Question: I am looking for ways to browse sites that are blocked by proxy filters at my location.
One solution i came up with was to build a page that would take a input of a URL and display the site in an iframe. Thus i would have a window into a browser on a page that is being displayed by my proxy. I was going to host this on my personal web site and use it to access restricted content. this way i have access to blogs, and forums where there is a wealth of information that is blocked by a backwards blanketed restriction list.
How can i make a web page similar to this? Would it be simple html and javascript, do I need .Net?

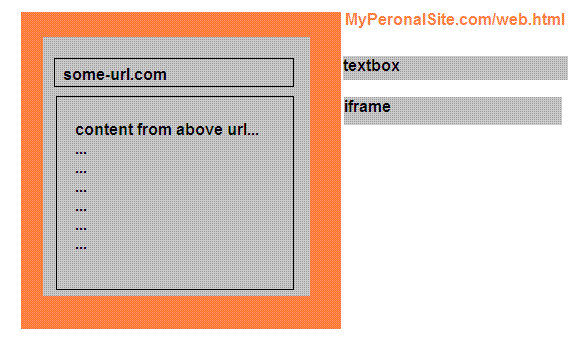
Answer: What you aim to do has to be done server-side. When you put a page in an iframe, your web browser loads it, and will do so just as if you went directly to the URL.
There is no way around this via client-side code, such as JavaScript.
If you truly want to reinvent the wheel, pick a language and look into whatever functions download files. No need to do this though when there are plenty of web-based proxy services, such as <URL>.